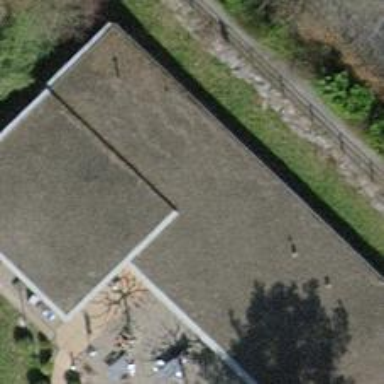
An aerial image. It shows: Retail building with flat roof.